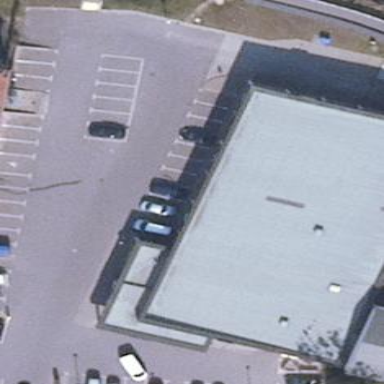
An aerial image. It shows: Flat roofed grey retail building that houses supermarket.